Field crop: maize
Growth stage: 1
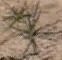
Species: salsola